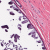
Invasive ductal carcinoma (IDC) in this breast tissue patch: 0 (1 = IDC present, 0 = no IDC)